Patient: sex M, age 73
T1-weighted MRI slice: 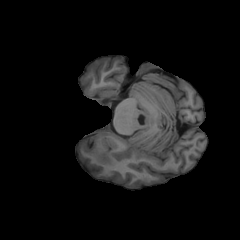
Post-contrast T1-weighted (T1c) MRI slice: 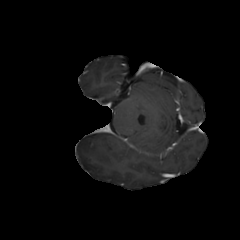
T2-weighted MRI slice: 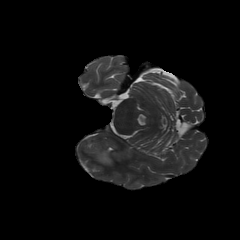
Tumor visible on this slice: yes
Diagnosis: Glioblastoma, IDH-wildtype
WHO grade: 4